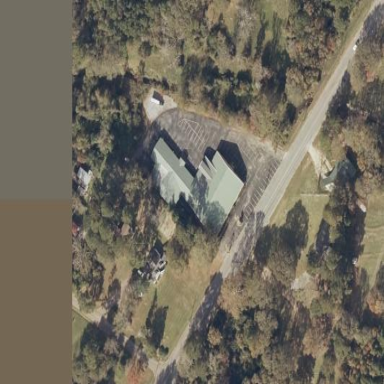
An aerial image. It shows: Beautiful church building.